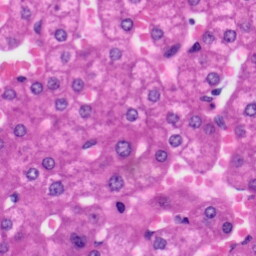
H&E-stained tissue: Liver